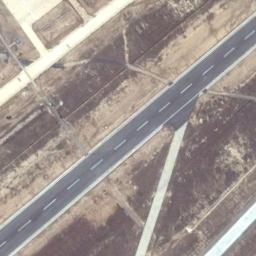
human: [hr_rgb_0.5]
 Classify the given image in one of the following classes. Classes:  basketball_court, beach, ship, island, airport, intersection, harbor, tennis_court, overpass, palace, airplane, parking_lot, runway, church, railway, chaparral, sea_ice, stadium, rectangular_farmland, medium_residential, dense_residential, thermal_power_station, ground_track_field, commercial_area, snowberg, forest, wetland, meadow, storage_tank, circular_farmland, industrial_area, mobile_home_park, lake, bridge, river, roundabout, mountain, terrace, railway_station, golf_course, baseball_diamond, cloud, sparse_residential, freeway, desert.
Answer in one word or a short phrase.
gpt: runway